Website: apple
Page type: billing-address
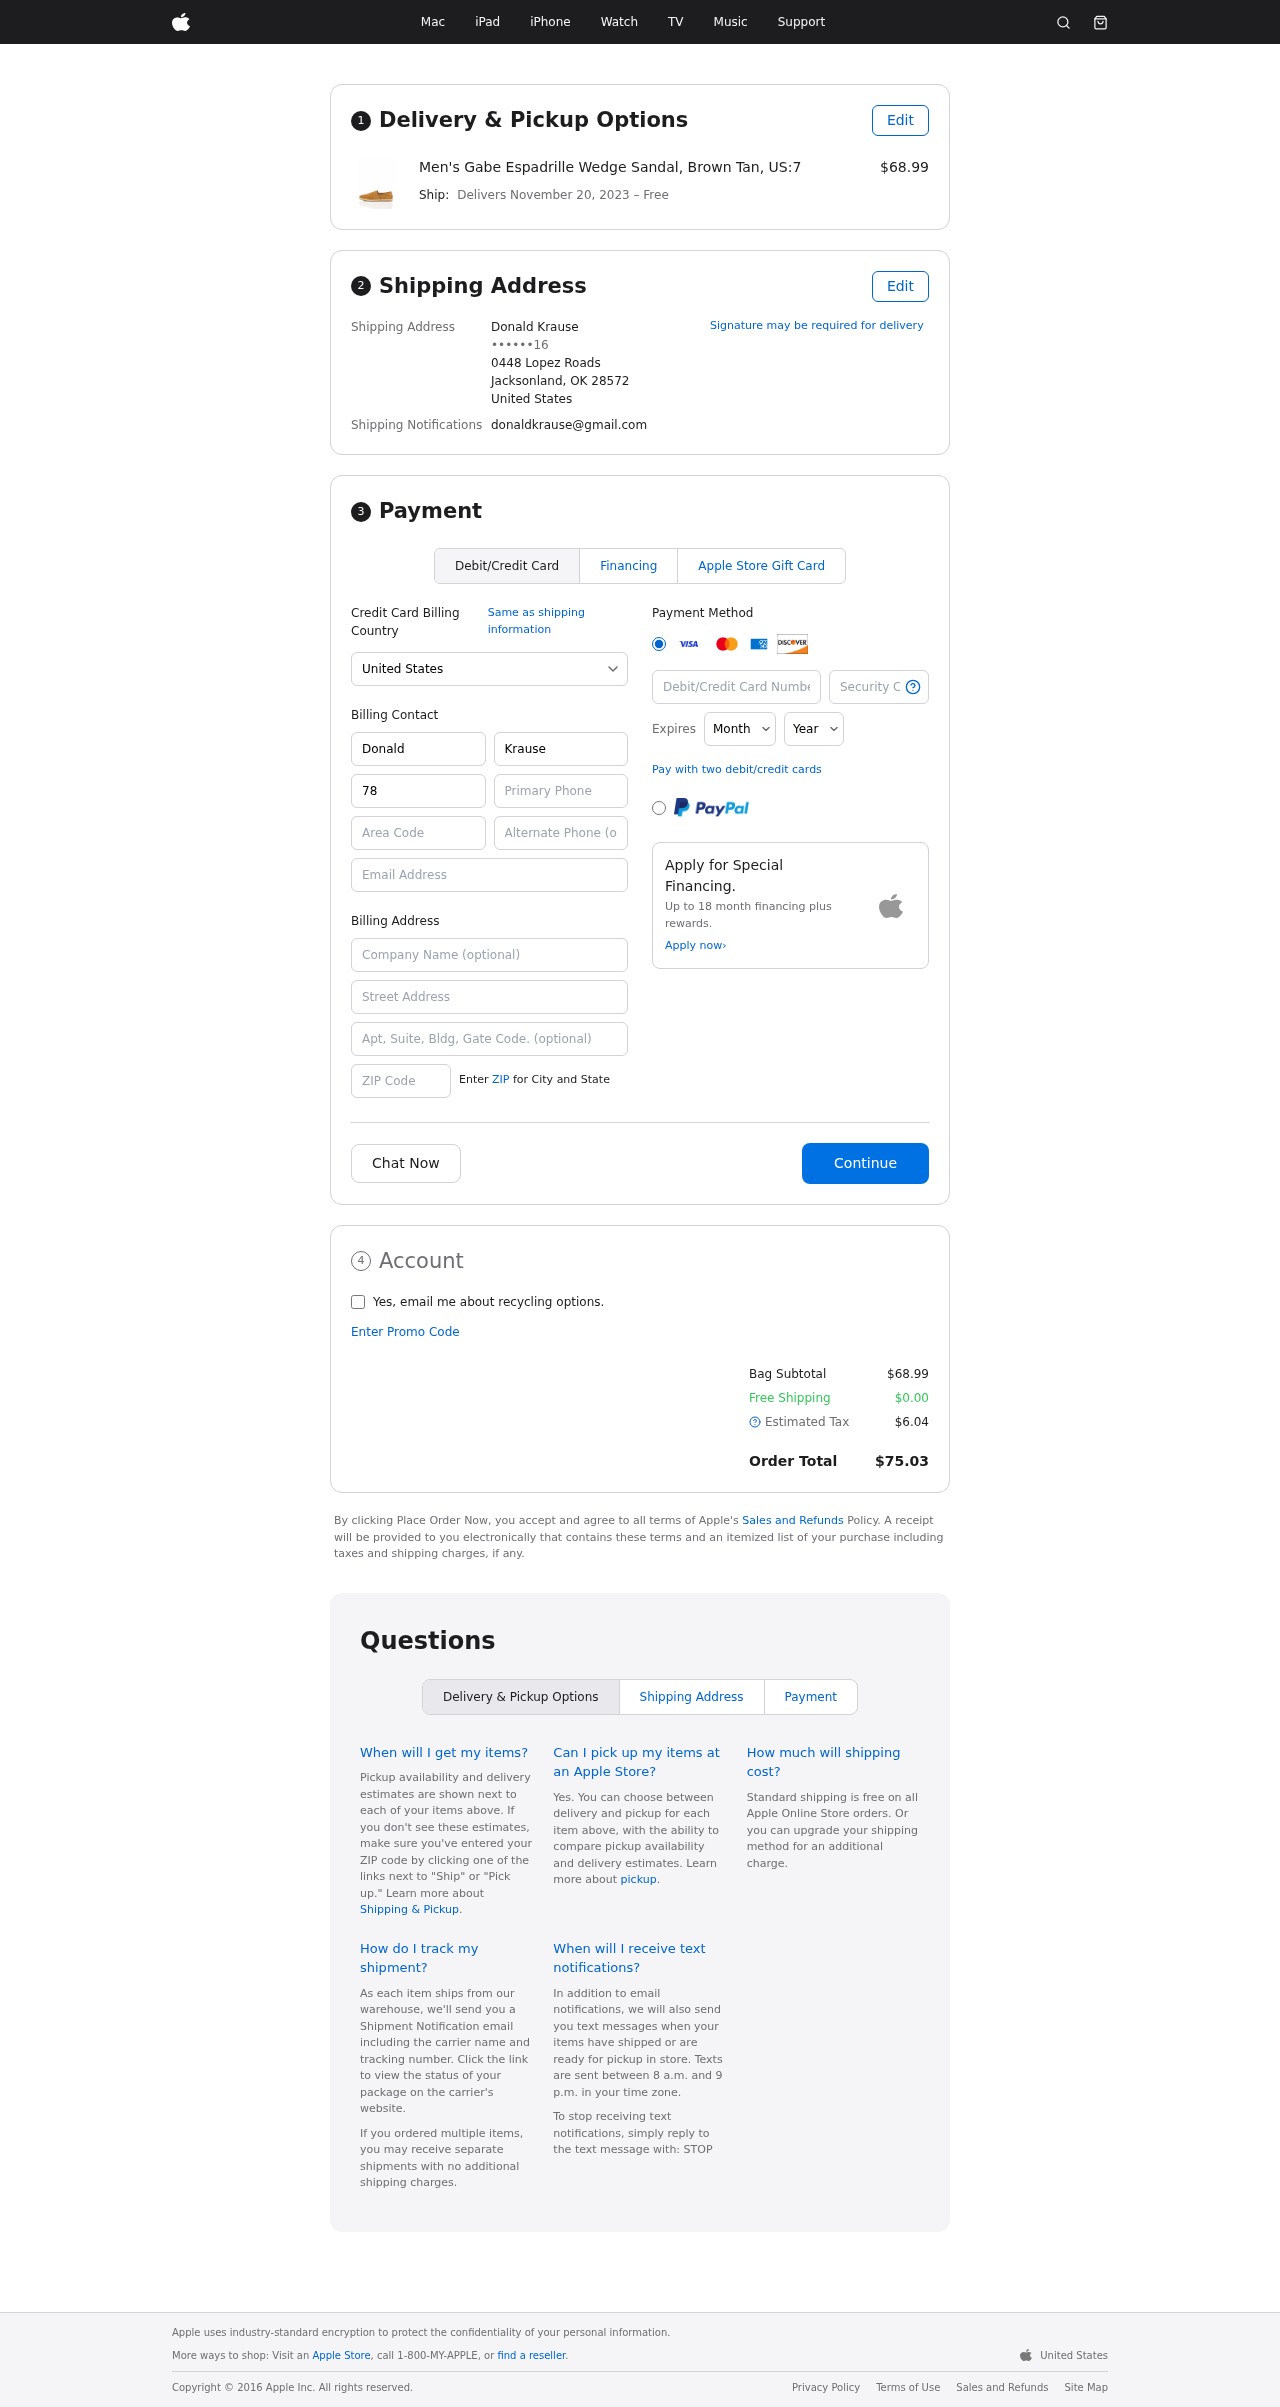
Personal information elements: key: PII_CARD_CVV
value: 576
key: PII_CARD_EXPIRY_MONTH
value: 09
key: PII_CARD_EXPIRY_YEAR
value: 27
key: PII_CARD_NUMBER
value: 6590 3476 9612 3106
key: PII_CITY_STATE_ZIP
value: Jacksonland, OK 28572
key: PII_COUNTRY
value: United States
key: PII_EMAIL
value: donaldkrause@gmail.com
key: PII_FULLNAME
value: Donald Krause
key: PII_STREET
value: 0448 Lopez Roads
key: PII_PHONE_MASKED
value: ••••••16
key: PII_BILLING_FIRSTNAME
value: Donald
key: PII_BILLING_LASTNAME
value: Krause
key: PII_BILLING_PHONE_AREA
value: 786
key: PII_BILLING_PHONE
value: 7869180416
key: PII_BILLING_EMAIL
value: donaldkrause@gmail.com
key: PII_BILLING_STREET
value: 0448 Lopez Roads
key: PII_BILLING_POSTCODE
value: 28572
Product elements: key: PRODUCT1_NAME
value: Men's Gabe Espadrille Wedge Sandal, Brown Tan, US:7
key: PRODUCT1_PRICE
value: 68.99
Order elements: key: ORDER_DELIVERY_DATE
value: November 20, 2023
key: ORDER_SUBTOTAL
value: $68.99
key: ORDER_SHIPPING_COST
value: $0.00
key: ORDER_TAX
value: $6.04
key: ORDER_TOTAL
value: $75.03